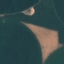
Land use / land cover: AnnualCrop